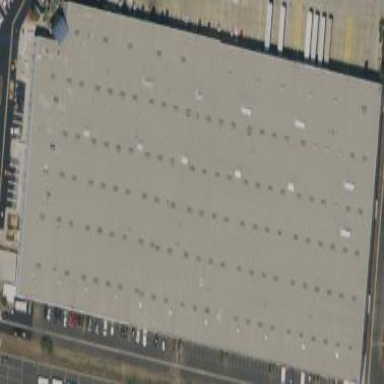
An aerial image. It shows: Warehouse.